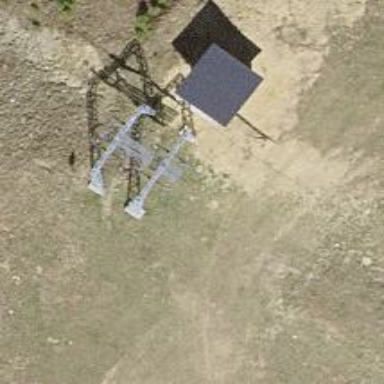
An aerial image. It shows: Pylon for aerialway.